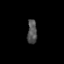
Tissue: skin
Cell type: Epithelial cells
Senescence score: 0.2771
Nuclear area (px): 225
Mean DAPI intensity: 82.809